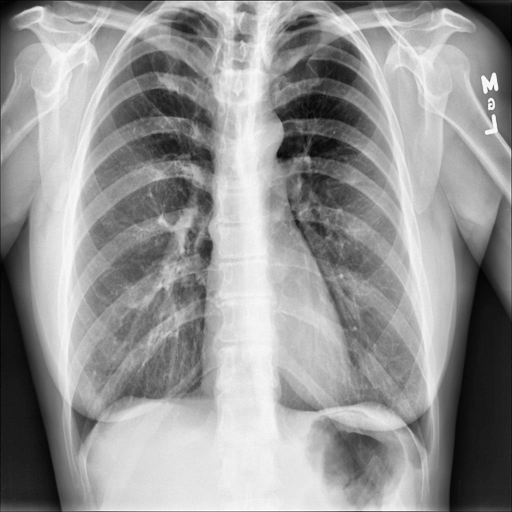
Finding: NORMAL